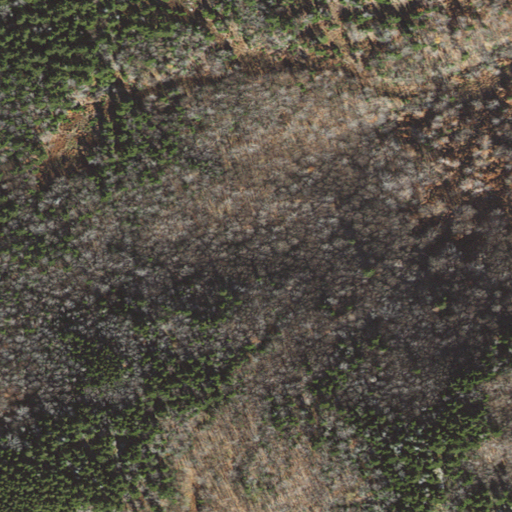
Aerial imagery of ridge(s) in New Hampshire named Melvin Hill containing mixed forest, evergreen forest, and deciduous forest